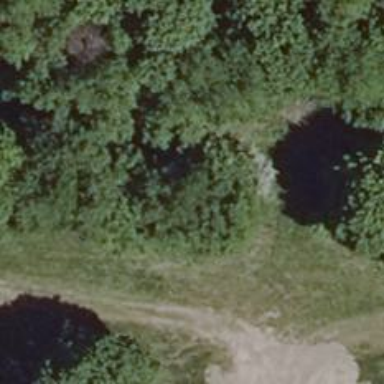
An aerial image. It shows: Row of deciduous broadleaved trees.